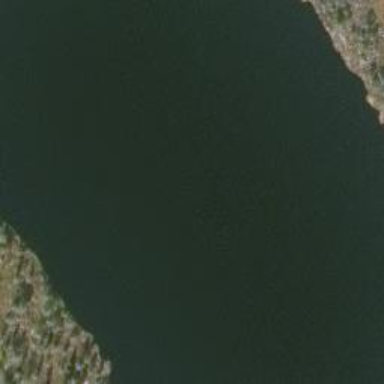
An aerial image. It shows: Lake with natural water.